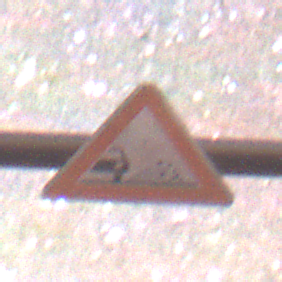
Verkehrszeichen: SplittSchotter
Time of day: Night
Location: Outdoor (Nature)
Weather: Clear
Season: NotSpecified
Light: Natural